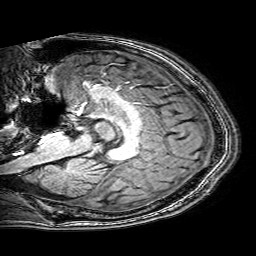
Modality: T1w
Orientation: sagittal
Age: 20
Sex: male
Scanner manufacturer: philips
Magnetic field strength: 3 T
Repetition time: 0.009 s
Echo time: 0.00351 s